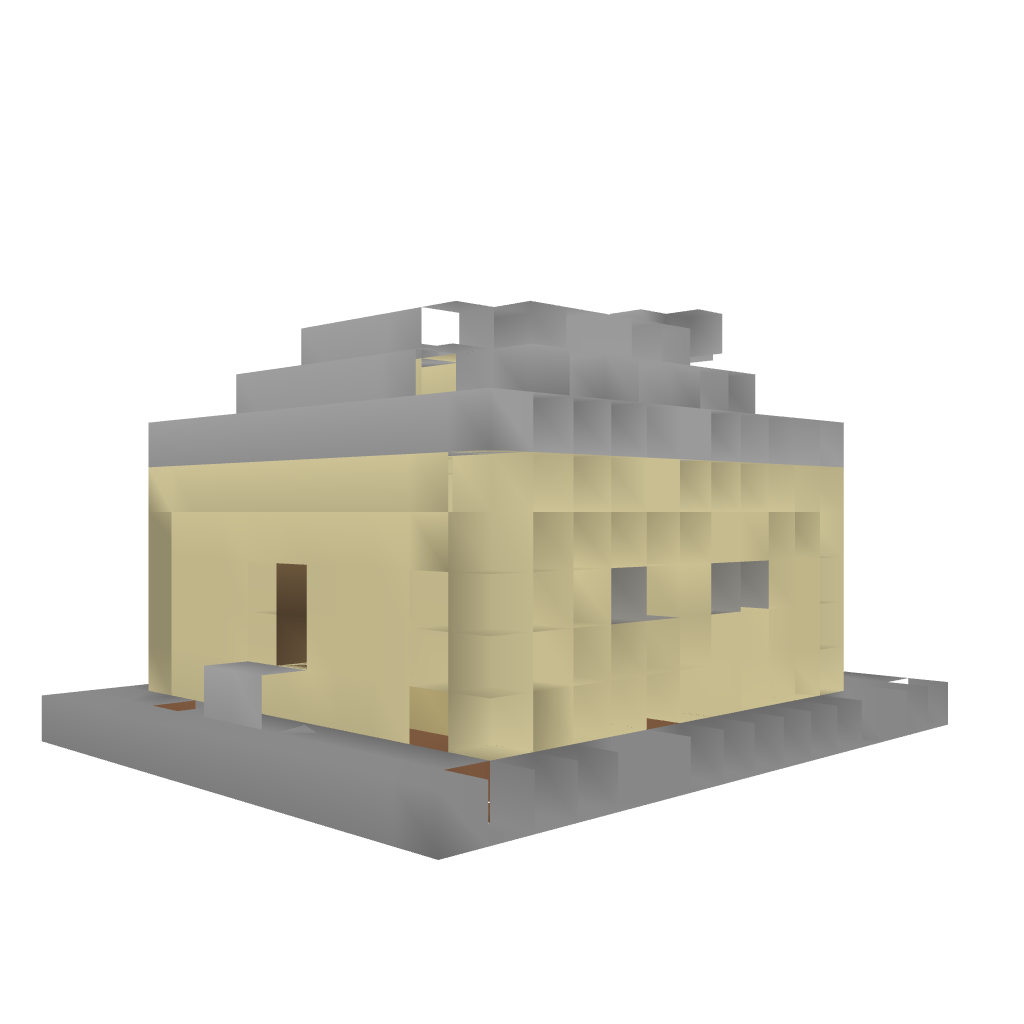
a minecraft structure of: Small Desert House